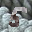
Label: 5